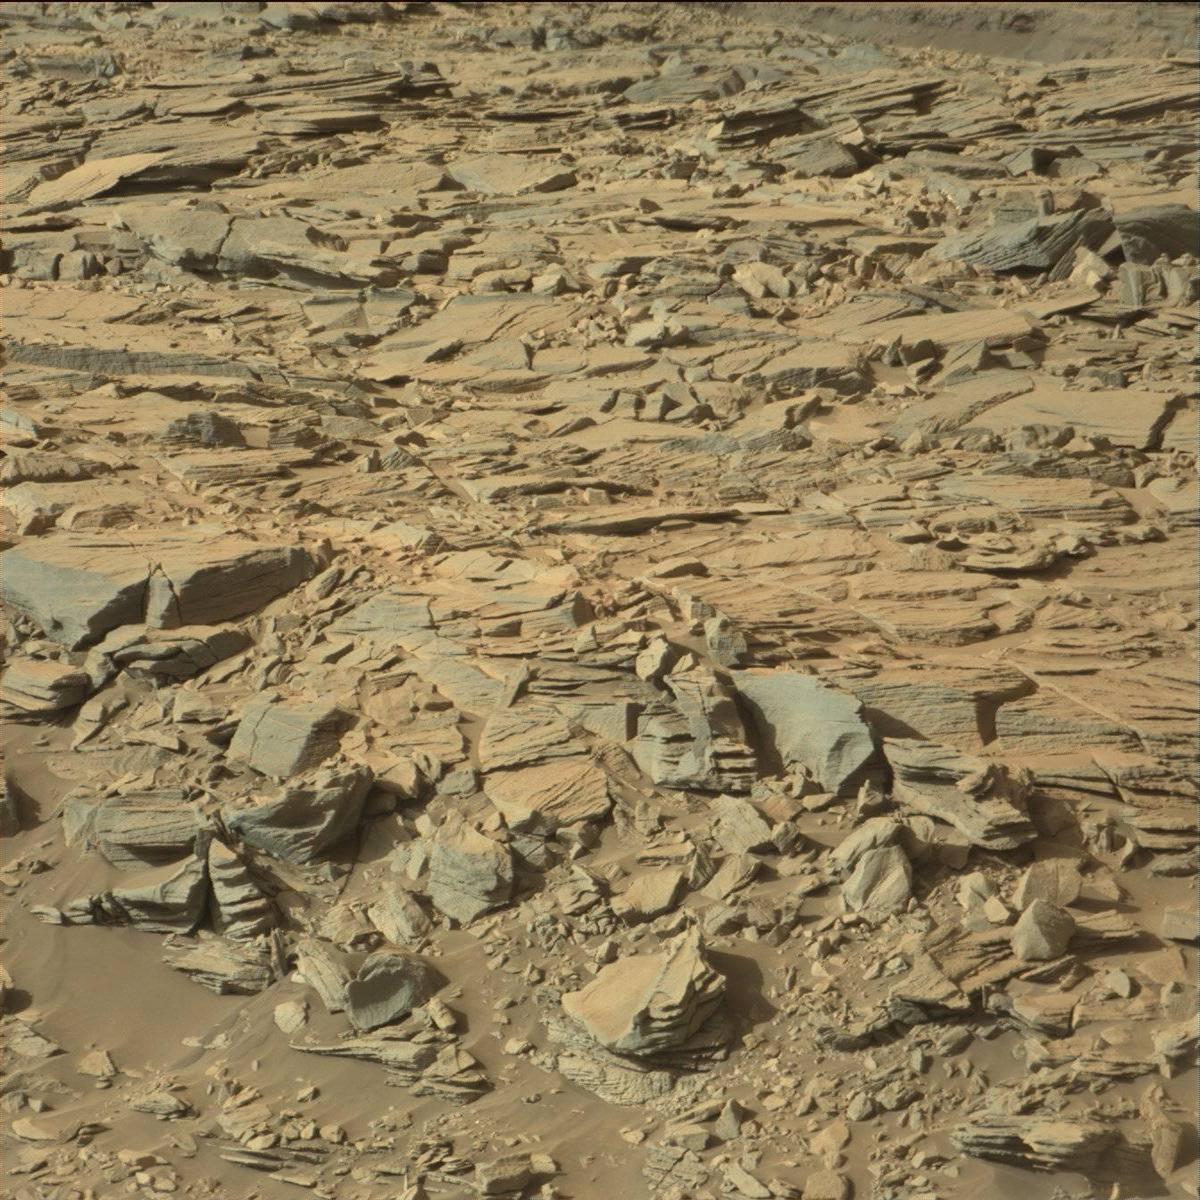
Terrain classes present: Bedrock, Sand / Soil